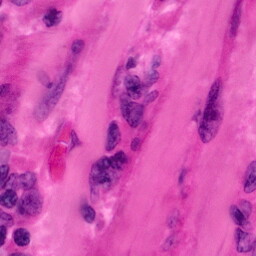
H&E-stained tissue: Pancreatic